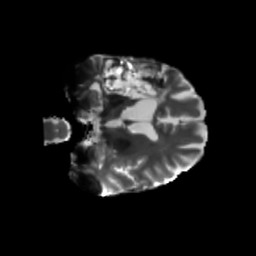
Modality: T2w
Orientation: coronal
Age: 54
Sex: male
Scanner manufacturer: siemens
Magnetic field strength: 3 T
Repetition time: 5.25 s
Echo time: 0.08 s